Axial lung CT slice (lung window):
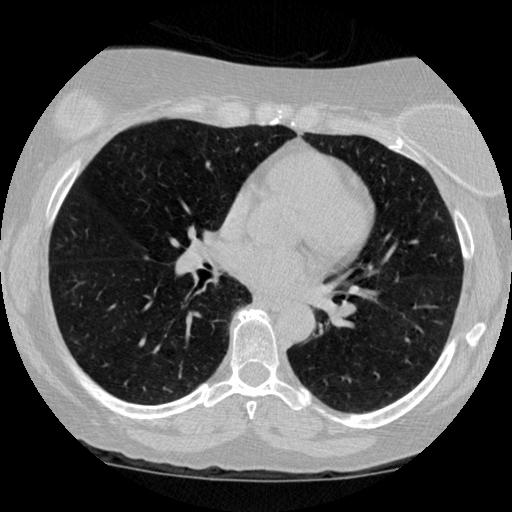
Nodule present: no